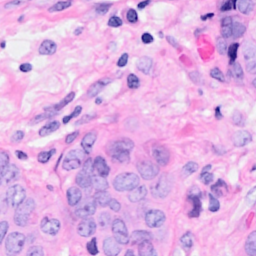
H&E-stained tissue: Breast